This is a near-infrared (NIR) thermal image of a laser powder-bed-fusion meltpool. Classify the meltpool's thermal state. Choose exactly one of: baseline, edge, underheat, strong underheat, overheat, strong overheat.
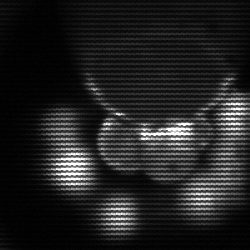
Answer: edge